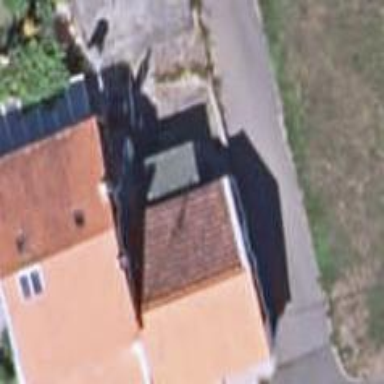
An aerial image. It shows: Simple and straightforward house.